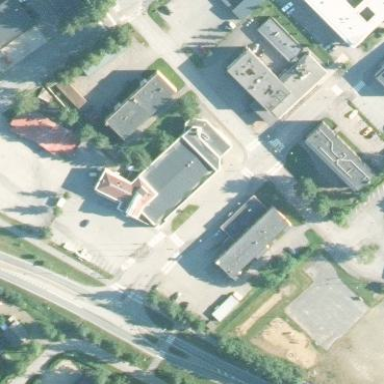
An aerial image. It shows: Retail building.